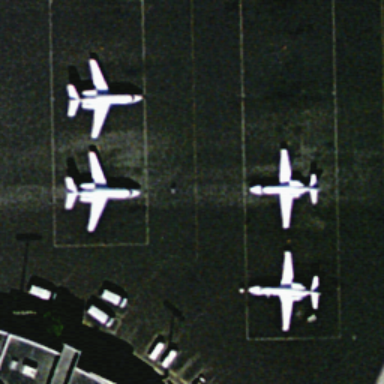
There are four airplanes at the airport .